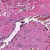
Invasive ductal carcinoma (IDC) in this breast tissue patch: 1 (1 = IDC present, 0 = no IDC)